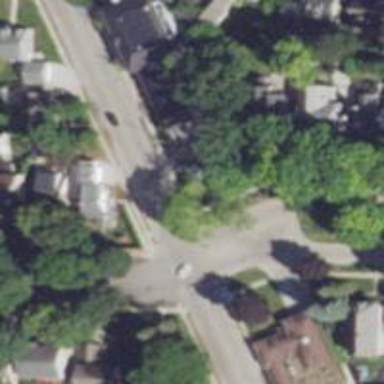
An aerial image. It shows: Road with stop sign.